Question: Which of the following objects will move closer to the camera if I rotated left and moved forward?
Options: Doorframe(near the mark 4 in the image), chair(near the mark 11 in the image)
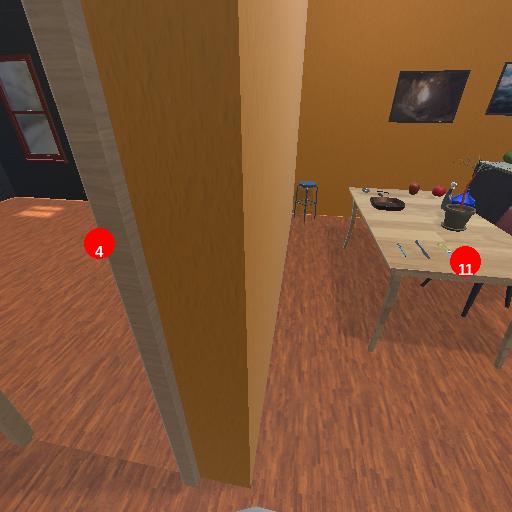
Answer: Doorframe(near the mark 4 in the image)